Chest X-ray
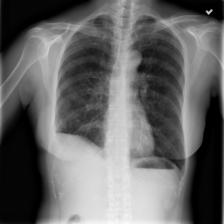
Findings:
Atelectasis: negative
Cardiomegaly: negative
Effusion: positive
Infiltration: negative
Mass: negative
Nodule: negative
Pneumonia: negative
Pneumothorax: negative
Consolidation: negative
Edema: negative
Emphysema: negative
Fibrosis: negative
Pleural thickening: negative
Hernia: negative